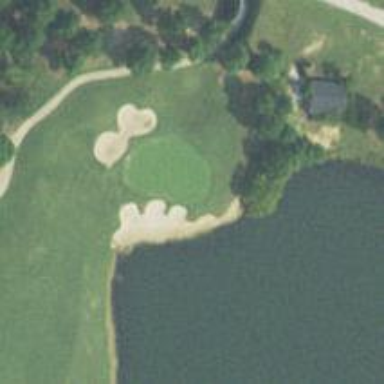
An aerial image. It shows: View of golf hole.